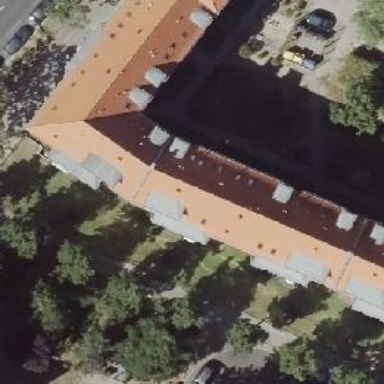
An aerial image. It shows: Hipped-roof building with apartments.